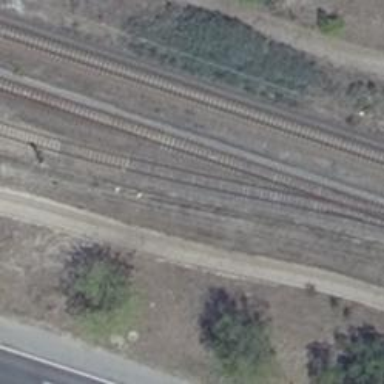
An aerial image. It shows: Railway yard with electrified contact lines.